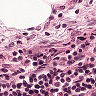
Metastatic tissue present: no